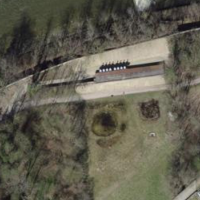
EUNIS habitat code: 43
Species observed at this site:
Fagus sylvatica
Menyanthes trifoliata